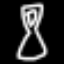
Label: hourglass